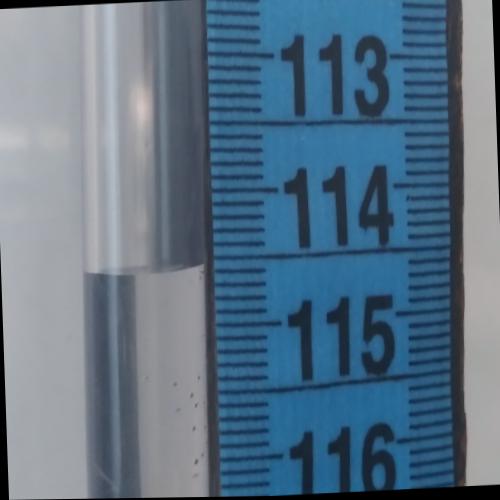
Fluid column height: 114.6 cm